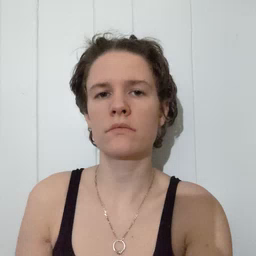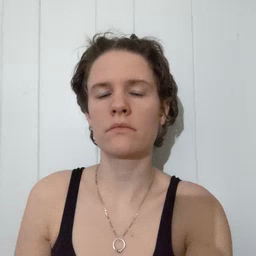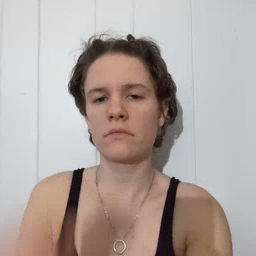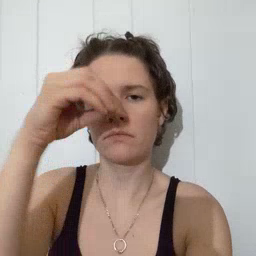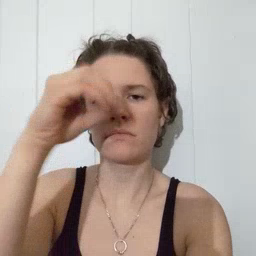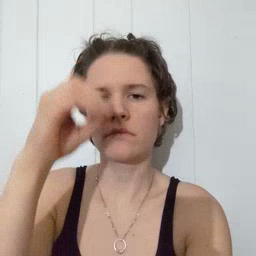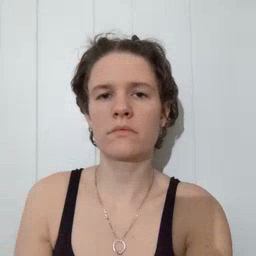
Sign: owl